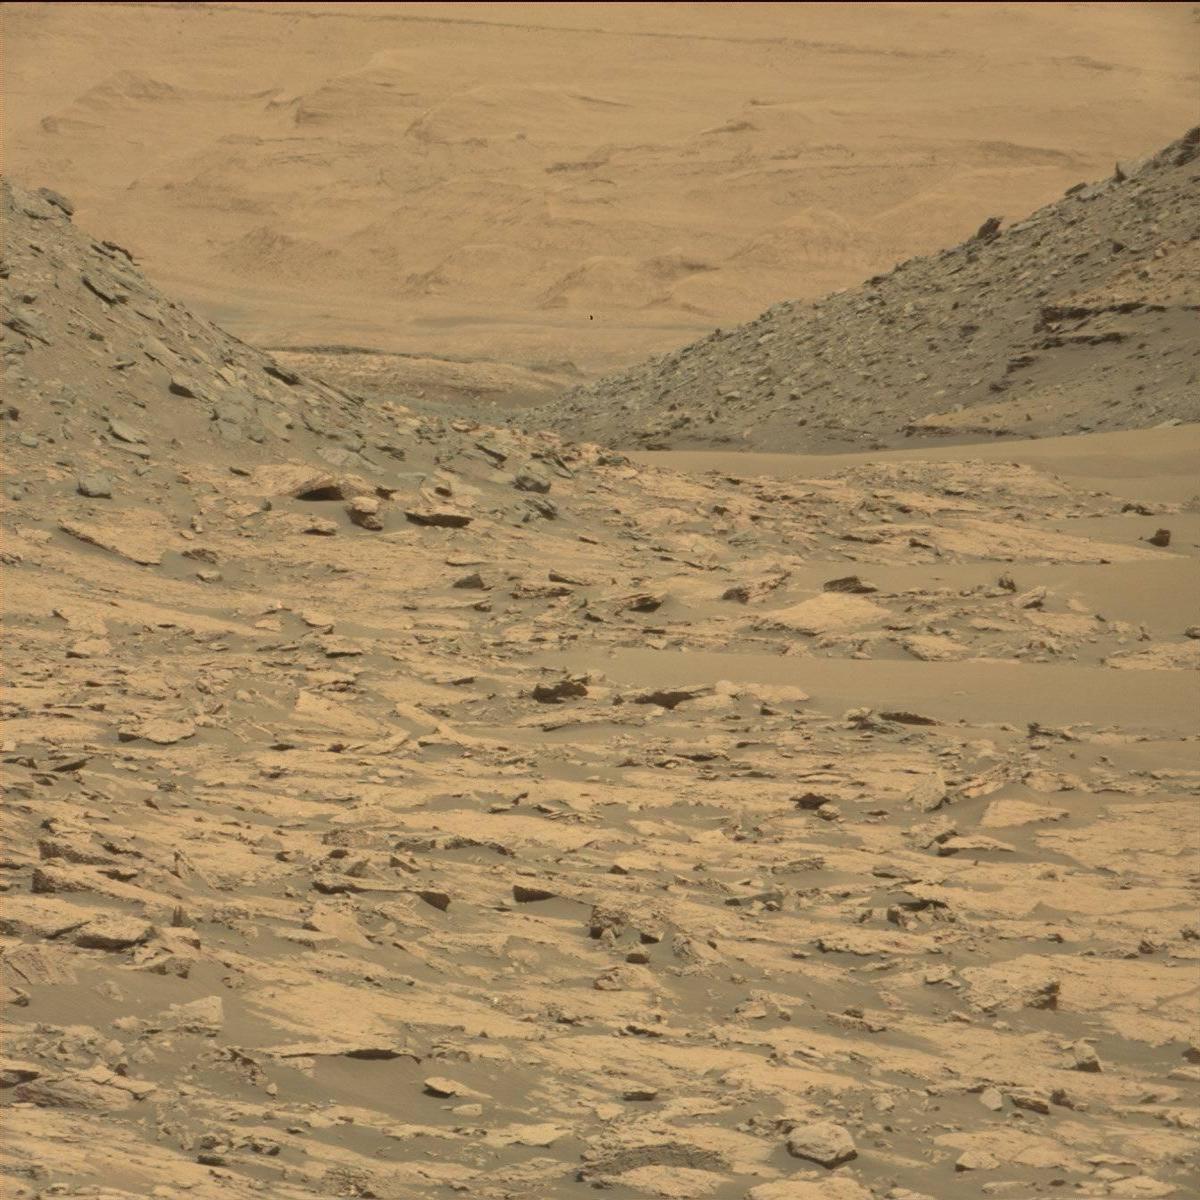
Terrain classes present: Bedrock, Ridge, Sand / Soil